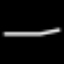
Label: line